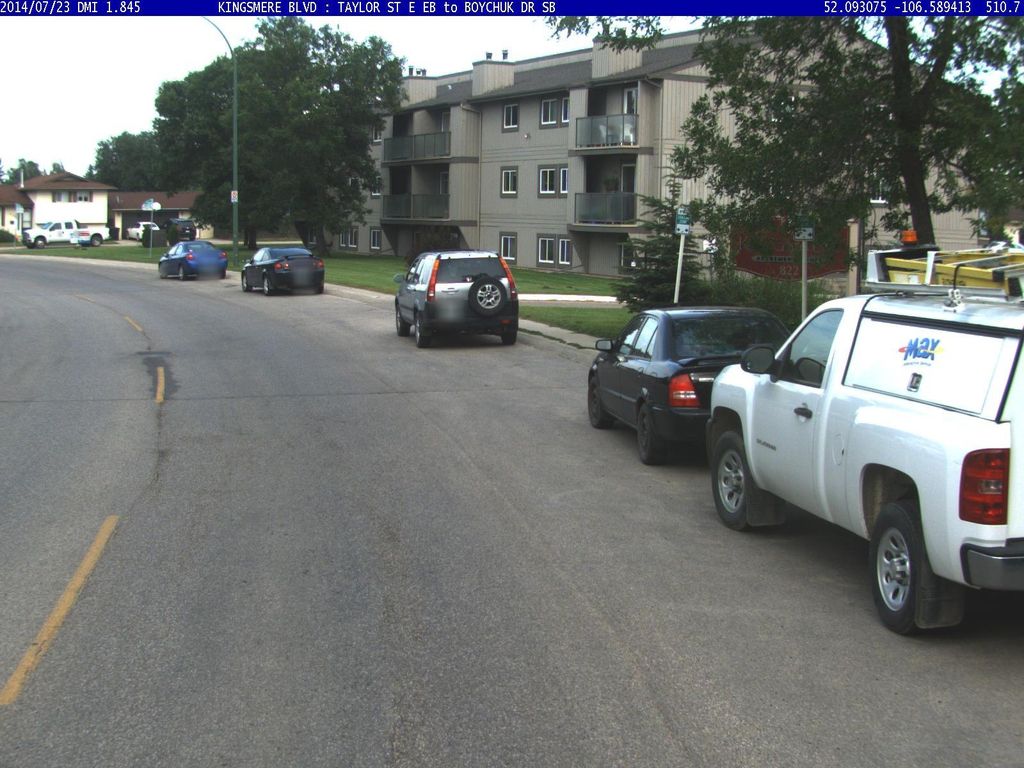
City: saskatoon